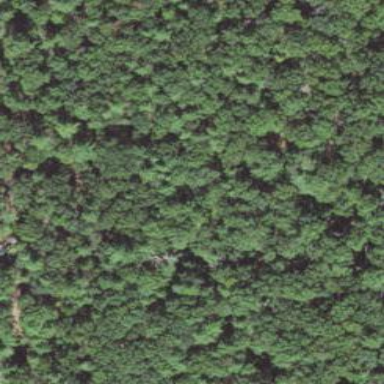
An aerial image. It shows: Mixed woodland area with various types of leaves.